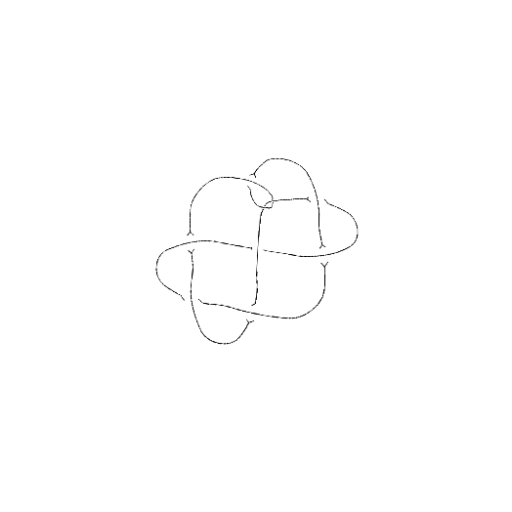
Crossing number: 9